Question: I have two tables in my application. The first one, Sections, stores content for a specific section of an online publication. This contains (among other things) the section title and a field CurrentRevisionId (FK).
A second table, Revisions, stores different revisions of that content. It has PK RevisionId field (the FK above, used to denote current revision), the HTML content itself, and SectionId (FK), specifying which Section the revision belongs to.
So basically I've got these two FKs pointing to each other. When I create a new Section, the child entity CurrentRevision is also populated with that content. But the InsertOnSubmit fails with this error:
> The INSERT statement conflicted with the FOREIGN KEY constraint "FK_Sections_Revisions". The conflict occurred in database "xxxx", table "xxxx.Sections", column 'SectionID'. The statement has been terminated.
My guess is that it can't simultaneously create both rows and populate them with each other's PKs.
Should I insert the Section first, then the Revision (along with Section's PK), and then update the Section with the Revision PK? Or is there a better / more elegant solution to this?
I've attached a screencap of the two tables with their relationships. Each Section has many Revisions (FK SectionID inside of Revisions table). Additionally, there is a one-to-one relationship where the CurrentRevisionId field in Section points to the revision which is "current". This "current" revision is where the application pulls the HTML from. Hope that clears things up a bit.

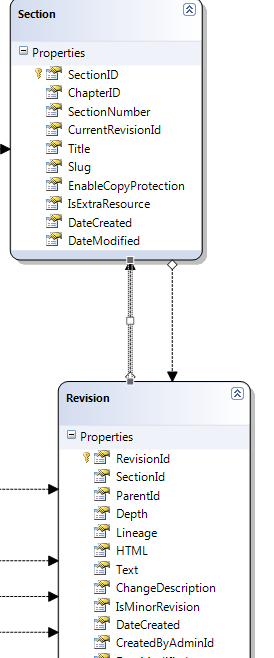
Answer: You can't have FK's from 2 tables pointing at each other; it makes no sense.
If you are trying to model a many-to-many relationship, then you will need to create a mapping table inbetween the two tables. It will contain (at a minimum) two Foreign Keys, one to each of your 2 tables primary keys.